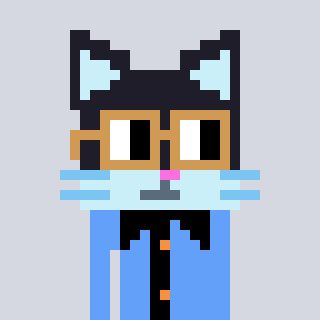
a pixel art character with square brown glasses, a cat-shaped head and a blue-colored body on a cool background